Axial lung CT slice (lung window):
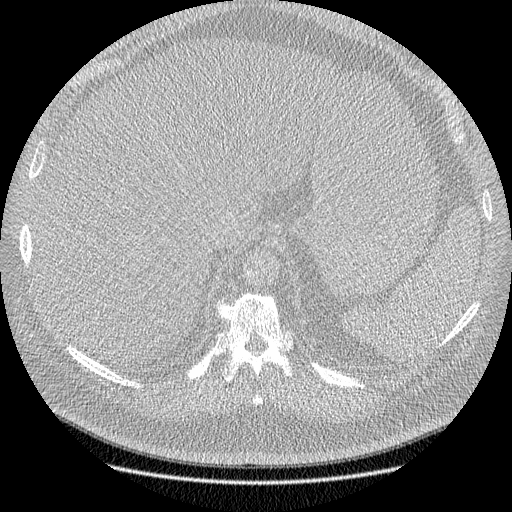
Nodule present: no